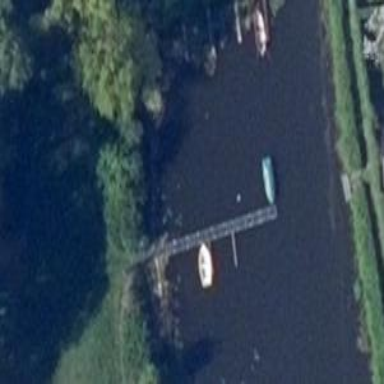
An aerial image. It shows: Man-made pier.